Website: apple
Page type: account-dashboard
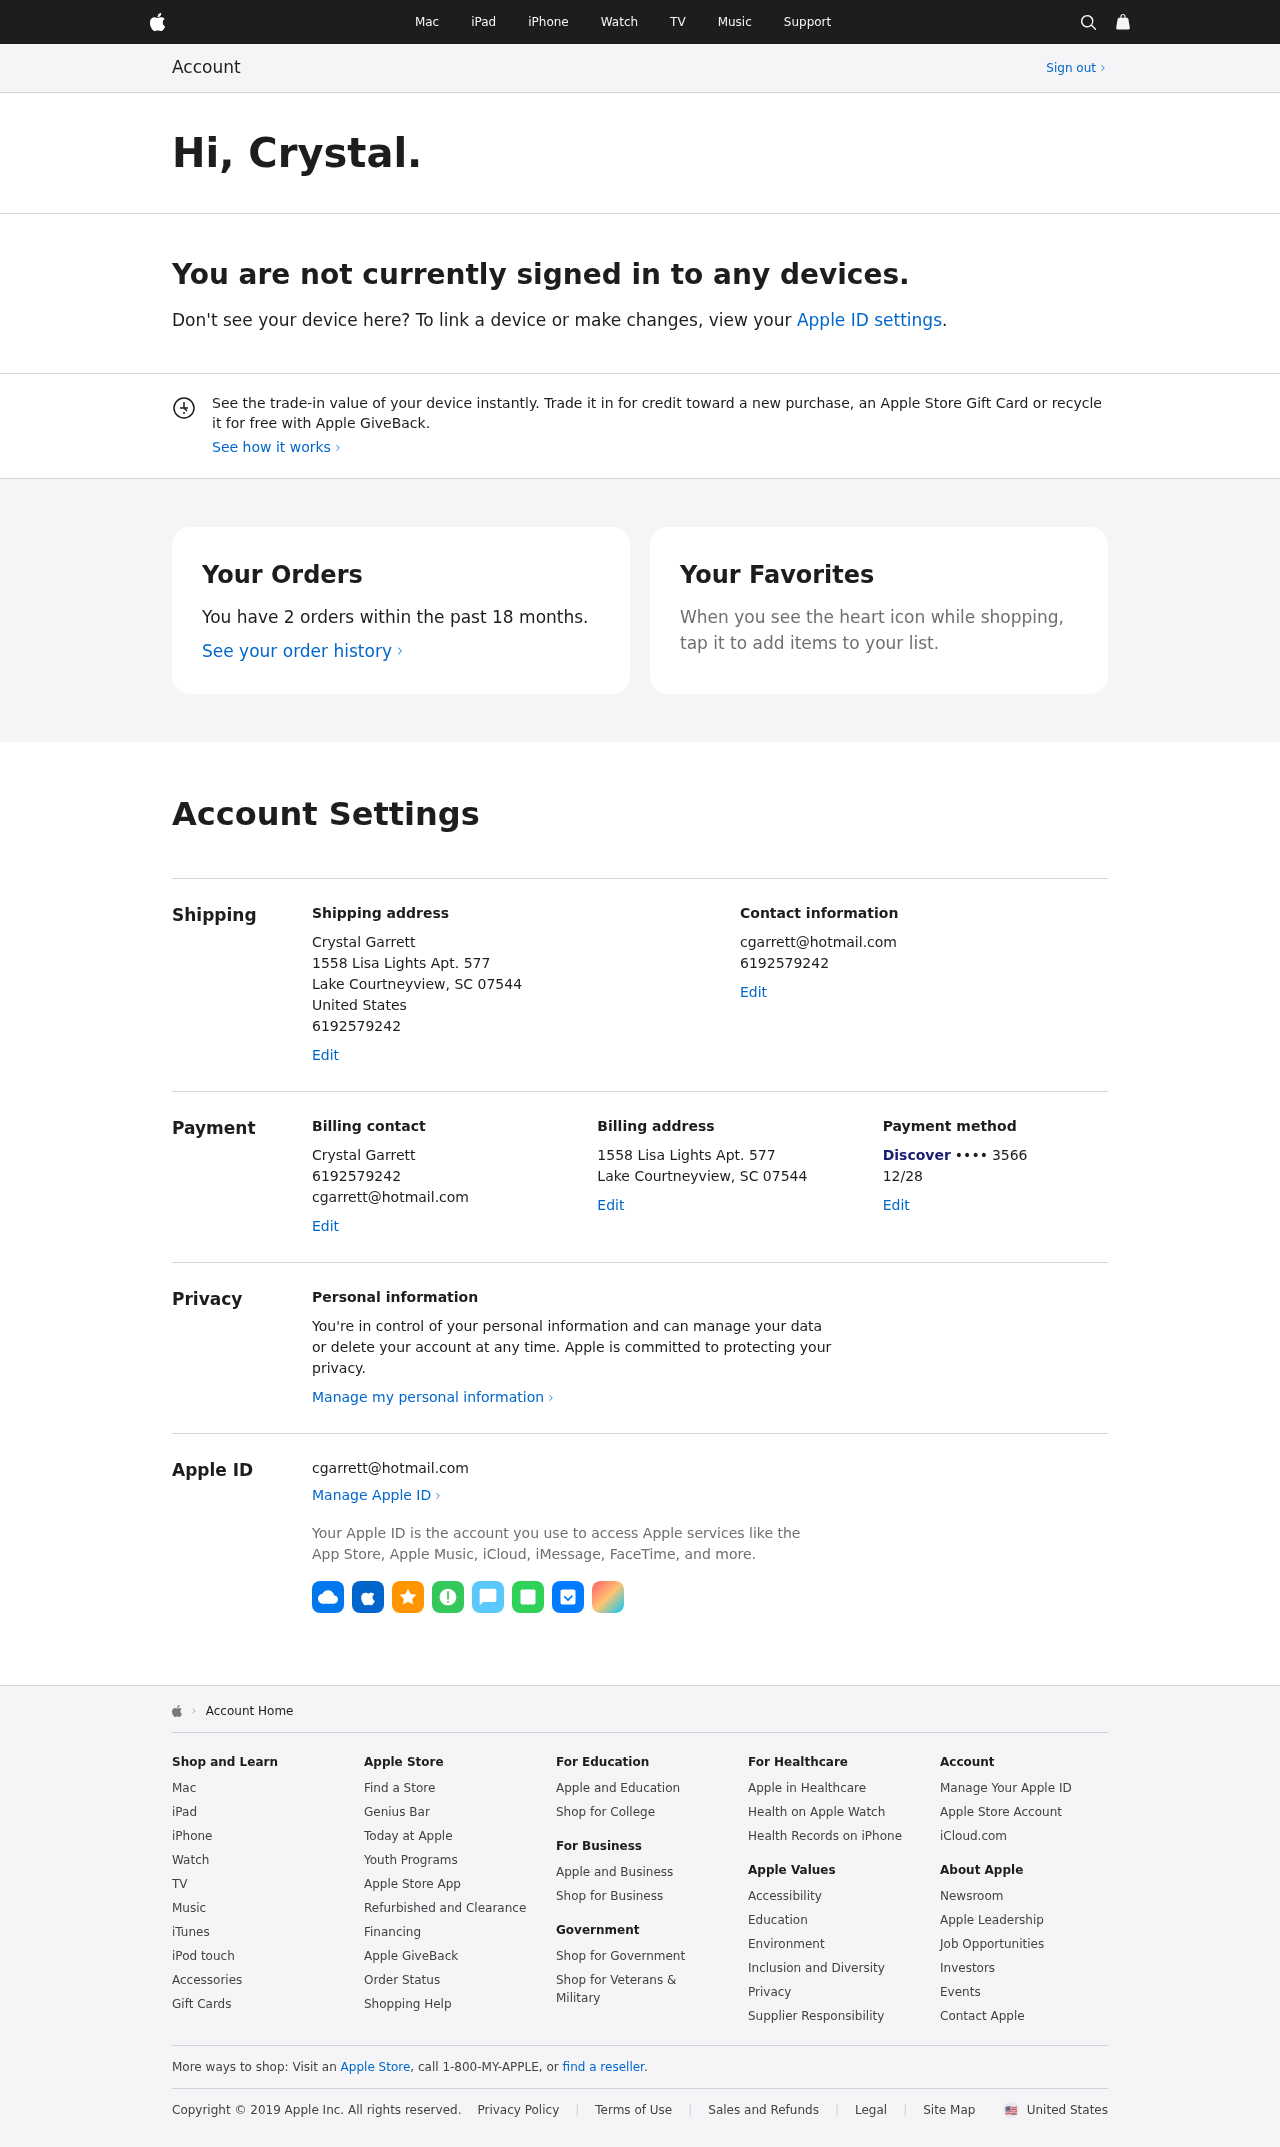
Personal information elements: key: PII_CARD_EXPIRY
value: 12/28
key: PII_CARD_LAST4
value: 3566
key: PII_CARD_TYPE
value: Discover
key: PII_CITY_STATE_ZIP
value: Lake Courtneyview, SC 07544
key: PII_COUNTRY
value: United States
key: PII_EMAIL
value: cgarrett@hotmail.com
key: PII_FIRSTNAME
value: Crystal
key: PII_FULLNAME
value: Crystal Garrett
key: PII_PHONE
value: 6192579242
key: PII_STREET
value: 1558 Lisa Lights Apt. 577
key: PII_PHONE2
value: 6192579242
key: PII_FULLNAME2
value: Crystal Garrett
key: PII_PHONE3
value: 6192579242
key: PII_EMAIL2
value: cgarrett@hotmail.com
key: PII_CITY
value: Lake Courtneyview
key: PII_STATE_ABBR
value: SC
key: PII_POSTCODE
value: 07544
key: PII_POSTCODE_FULL
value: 07544
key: PII_CITY_STATE
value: Lake Courtneyview, SC
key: PII_LOCATION18_POSTCODE_EXT
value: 7544
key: PII_POSTCODE_NUMERIC
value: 7544
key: PII_LOCATION18_POSTCODE_EXT_NUMERIC
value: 7544
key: PII_EMAIL3
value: cgarrett@hotmail.com